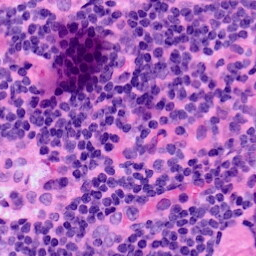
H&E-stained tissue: LymphNode